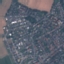
Land use / land cover class: Residential